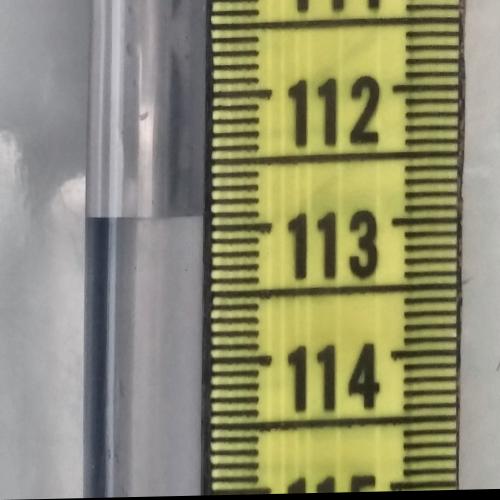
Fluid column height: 112.9 cm